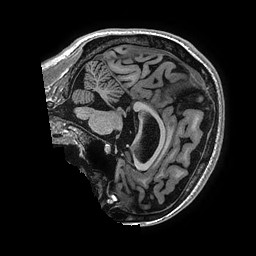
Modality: T1w
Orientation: sagittal
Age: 25
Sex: female
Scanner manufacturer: ge
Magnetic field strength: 3 T
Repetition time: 0.006952 s
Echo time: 0.00292 s